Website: lowes
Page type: review-order
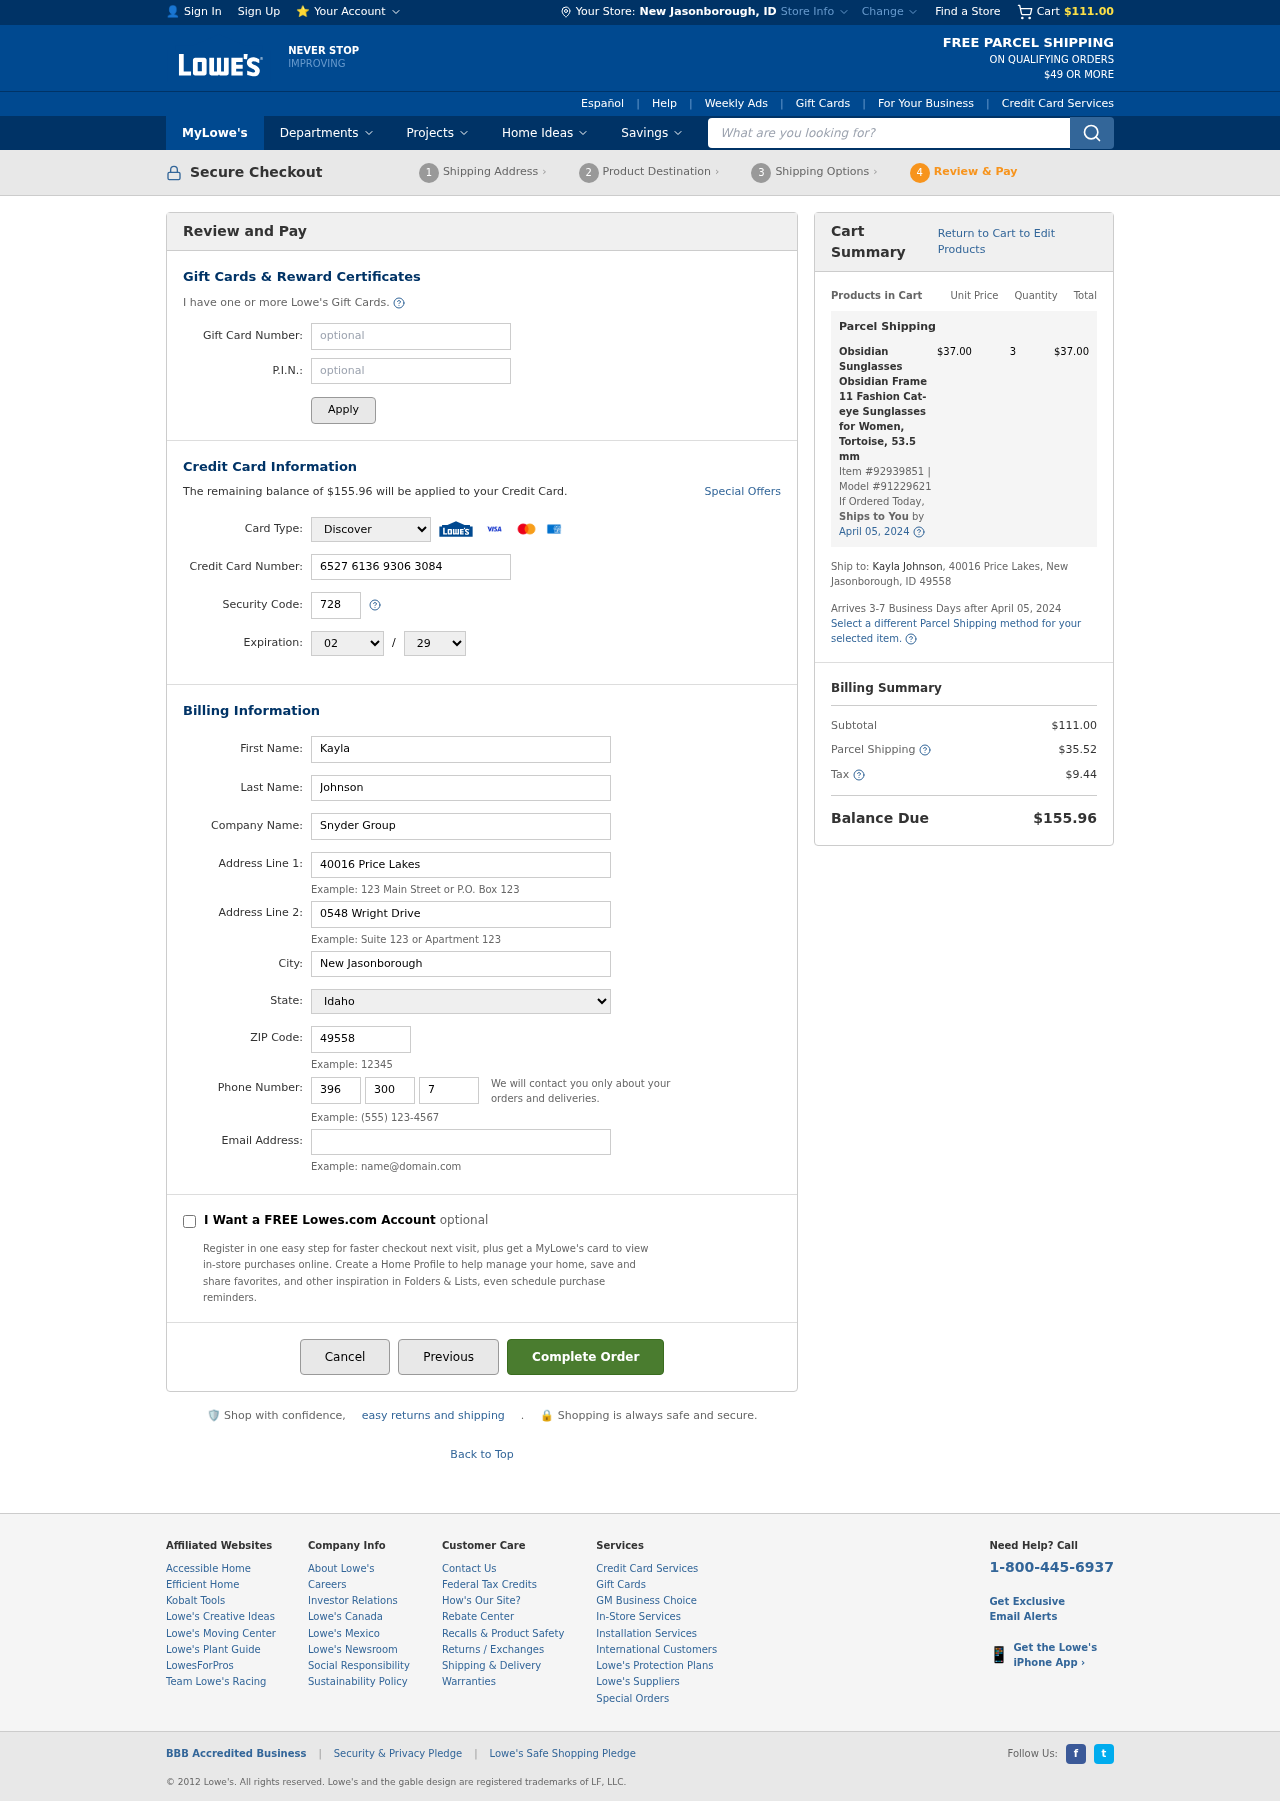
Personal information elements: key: PII_CARD_CVV
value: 728
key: PII_CARD_EXPIRY_MONTH
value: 02
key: PII_CARD_EXPIRY_YEAR
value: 29
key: PII_CARD_NUMBER
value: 6527 6136 9306 3084
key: PII_CARD_TYPE
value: Discover
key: PII_CITY
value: New Jasonborough
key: PII_CITY_STATE
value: New Jasonborough, ID
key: PII_COMPANY
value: Snyder Group
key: PII_EMAIL
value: kaylajohnson@hotmail.com
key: PII_FIRSTNAME
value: Kayla
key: PII_LASTNAME
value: Johnson
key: PII_PHONE_AREA
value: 396
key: PII_PHONE_PREFIX
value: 300
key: PII_PHONE_SUFFIX
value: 7224
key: PII_POSTCODE
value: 49558
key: PII_STATE
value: Idaho
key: PII_STREET
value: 40016 Price Lakes
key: PII_STREET2
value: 40016 Price Lakes
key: PII_STREET2
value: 0548 Wright Drive
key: PII_FULLNAME2
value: Kayla Johnson
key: PII_CITY_STATE_ZIP2
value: New Jasonborough, ID 49558
Product elements: key: PRODUCT1_NAME
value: Obsidian Sunglasses Obsidian Frame 11 Fashion Cat-eye Sunglasses for Women, Tortoise, 53.5 mm
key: PRODUCT1_PRICE
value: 37
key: PRODUCT1_QUANTITY
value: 3
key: PRODUCT1_ITEM_NUMBER
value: Item #92939851
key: PRODUCT1_MODEL_NUMBER
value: Model #91229621
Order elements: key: ORDER_SUBTOTAL
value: $111.00
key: ORDER_BALANCE_DUE
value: $155.96
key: ORDER_SHIPPING_DATE
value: April 05, 2024
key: ORDER_ITEM_TOTAL
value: $37.00
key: ORDER_SHIPPING_DATE2
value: April 05, 2024
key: ORDER_SHIPPING_COST
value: $35.52
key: ORDER_TAX
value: $9.44
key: ORDER_TOTAL
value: $155.96
Search elements: key: HEADER_SEARCH
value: What are you looking for?